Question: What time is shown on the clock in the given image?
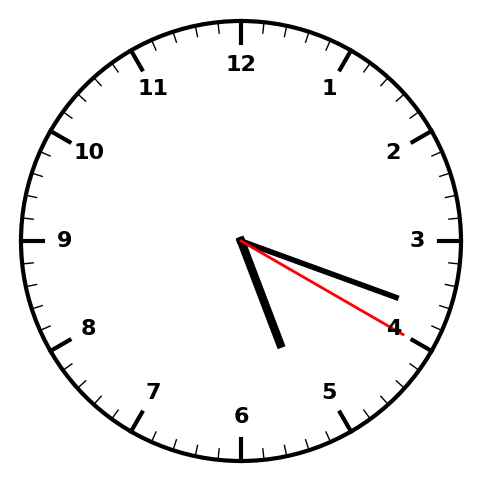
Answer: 05:18:20